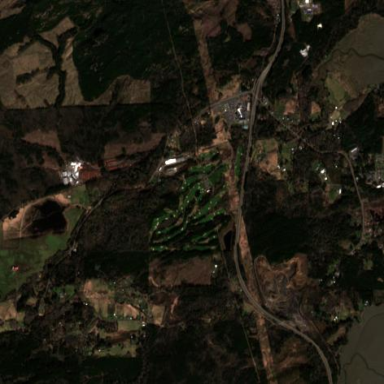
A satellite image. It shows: Golf course.